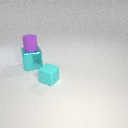
small cyan rubber cube in front of large cyan metal cube